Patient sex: M
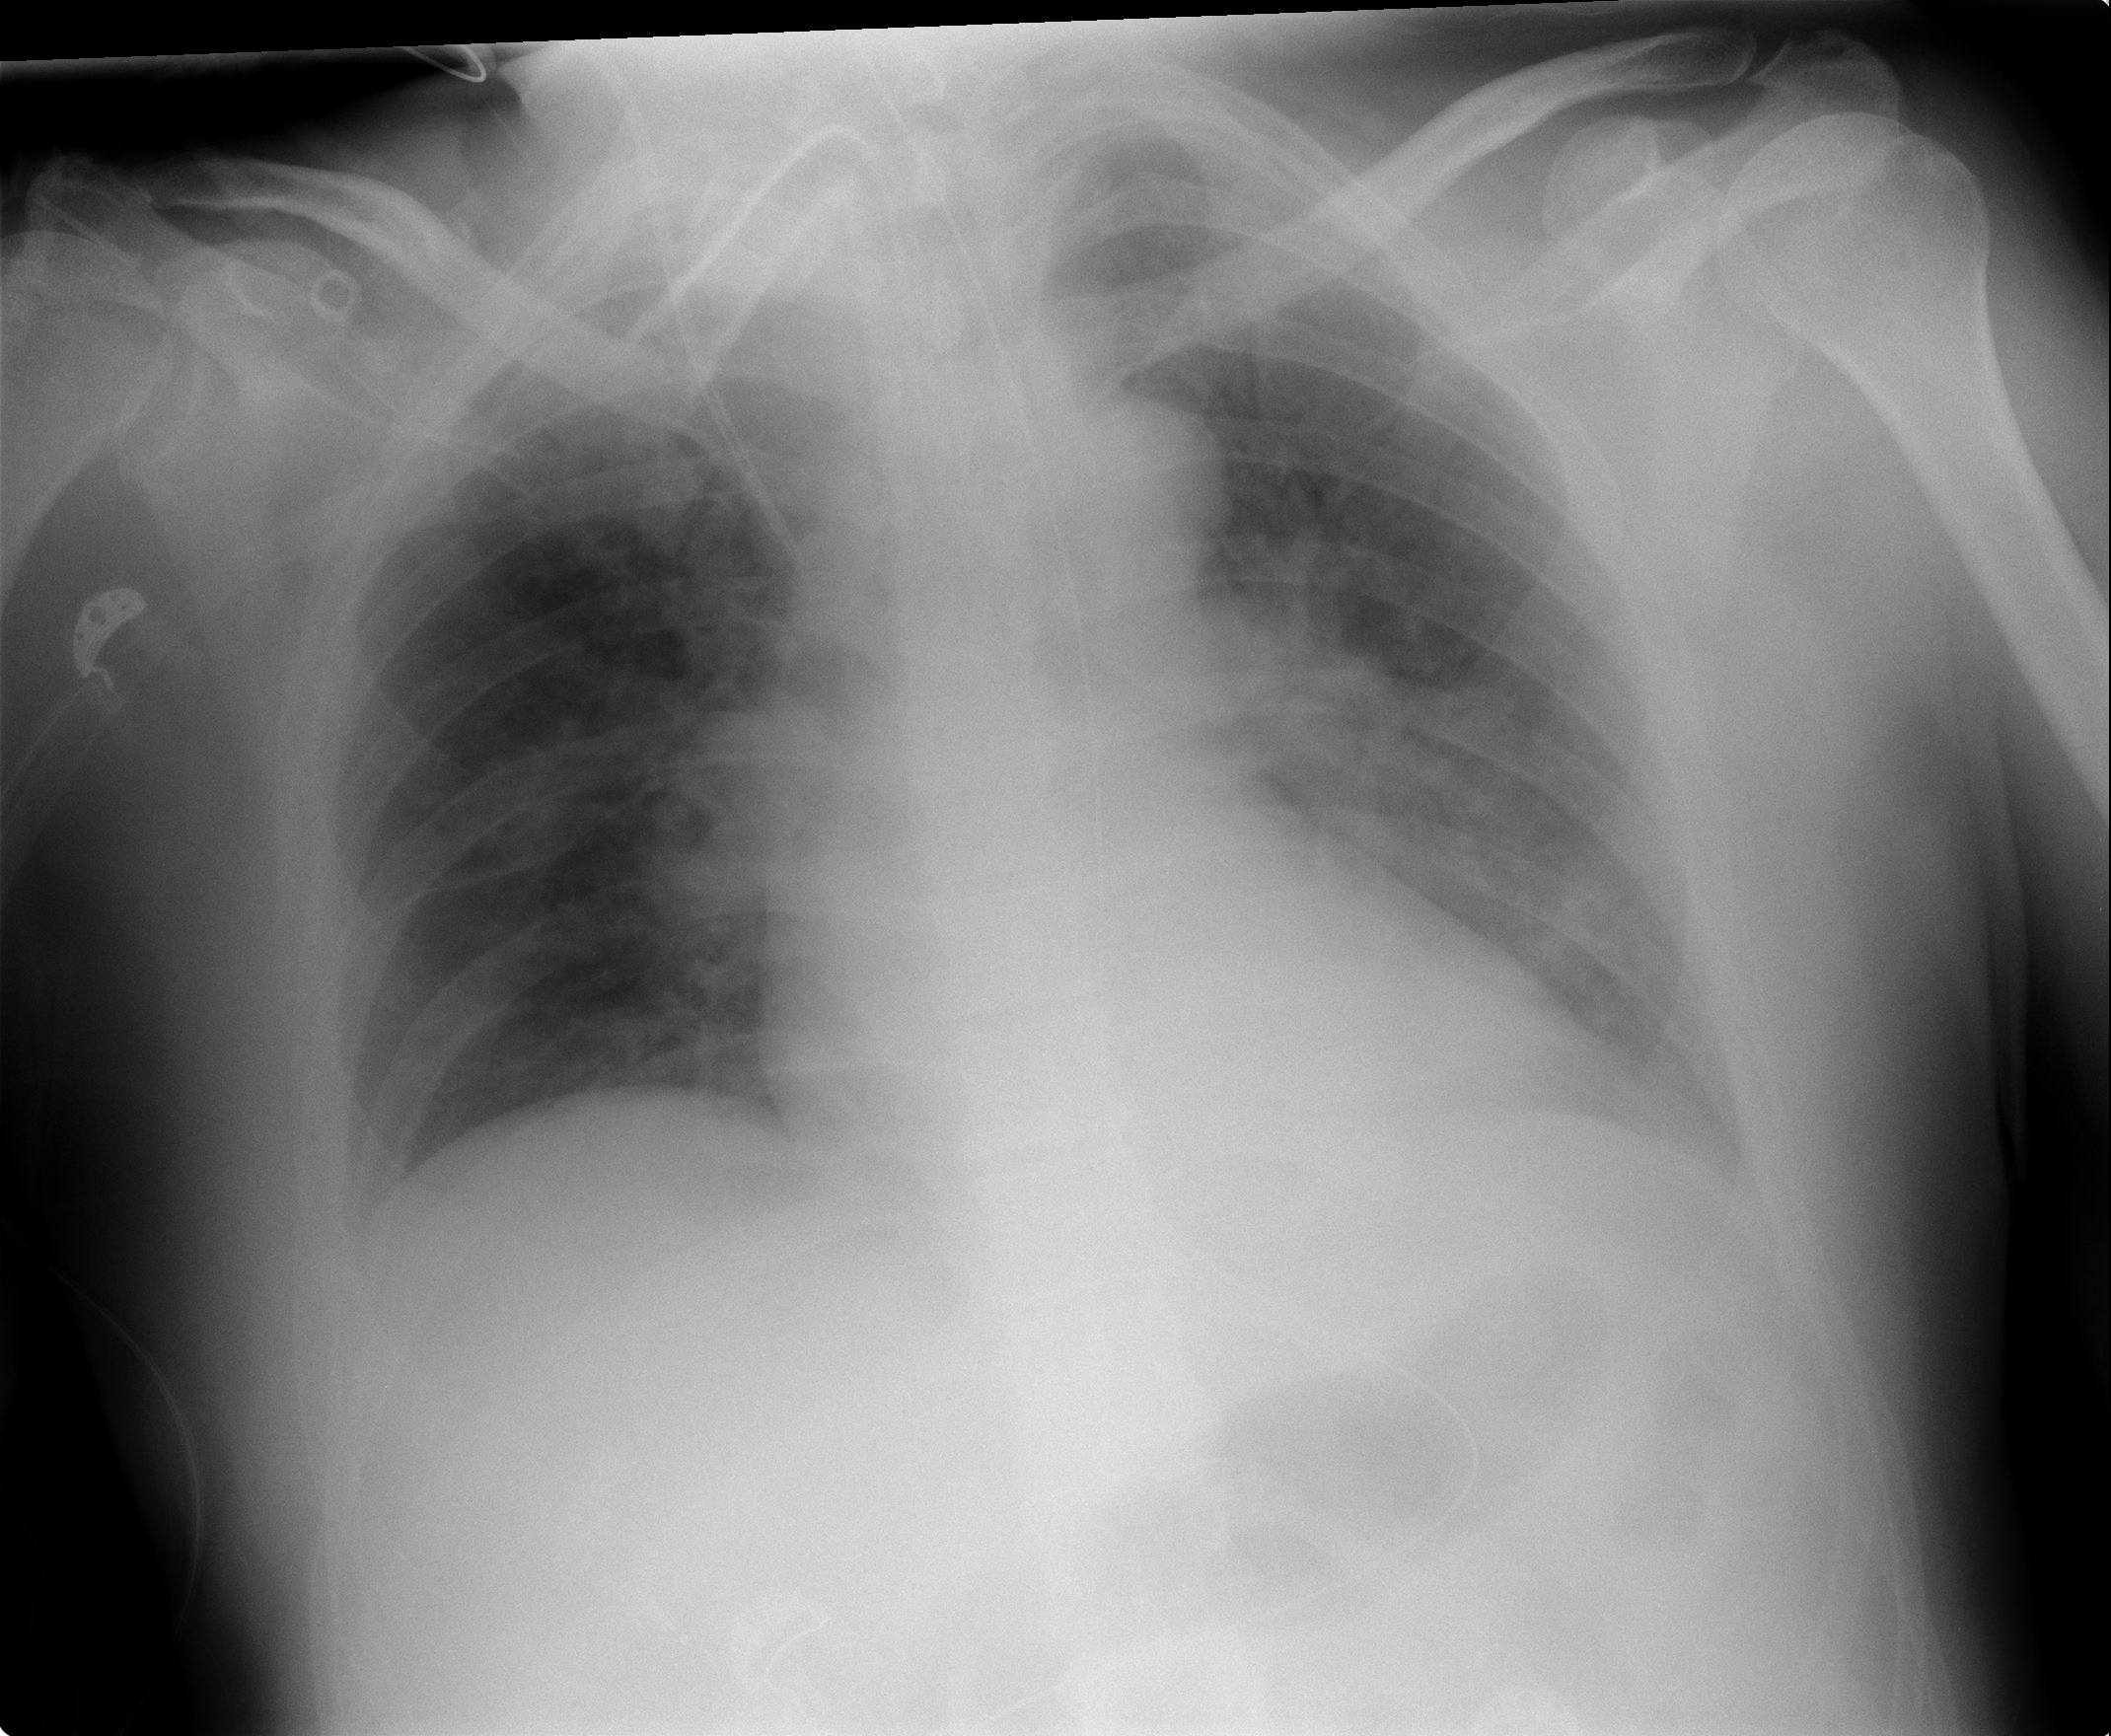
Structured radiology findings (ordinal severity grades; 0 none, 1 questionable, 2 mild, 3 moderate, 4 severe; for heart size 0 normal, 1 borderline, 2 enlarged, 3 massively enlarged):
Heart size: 0
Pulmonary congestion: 2
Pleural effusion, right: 0
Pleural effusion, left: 1
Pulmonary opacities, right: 2
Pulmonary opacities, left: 0
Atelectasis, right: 0
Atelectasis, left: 1